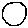
Label: circle